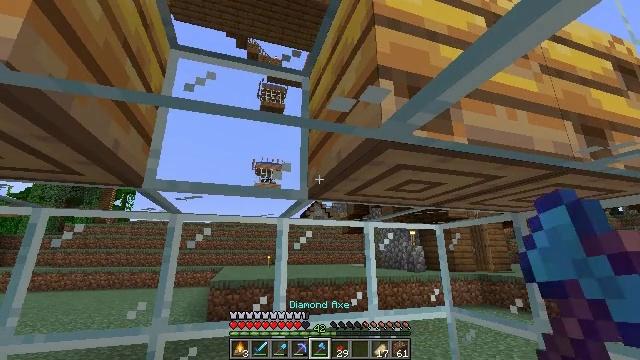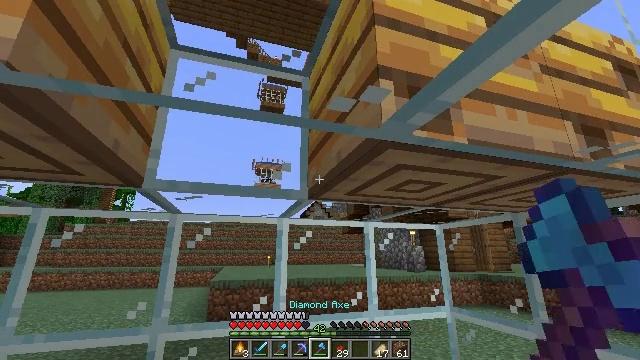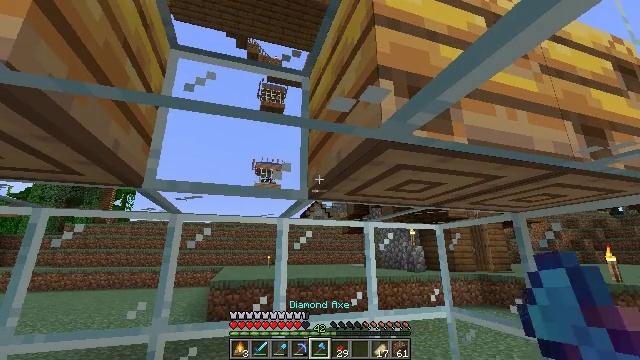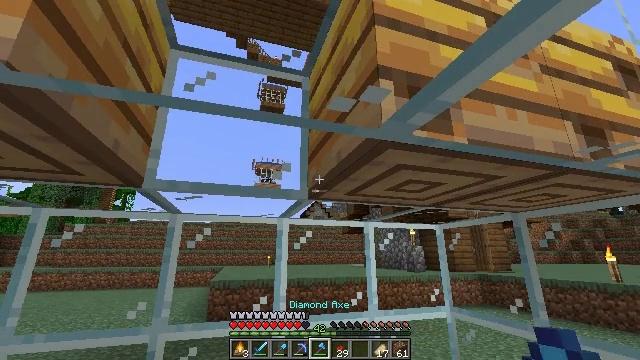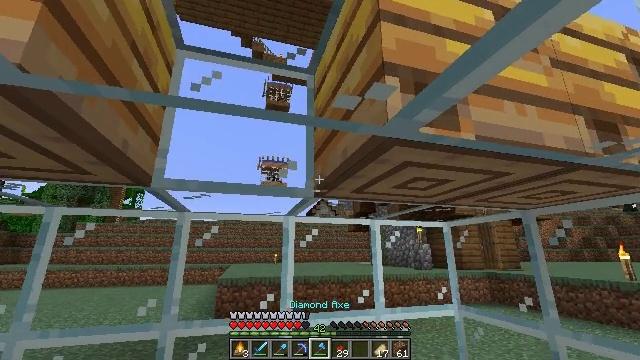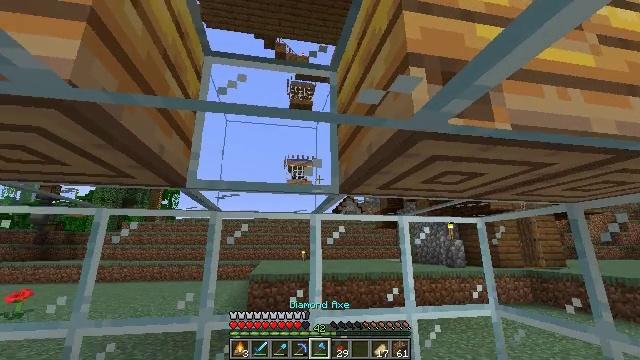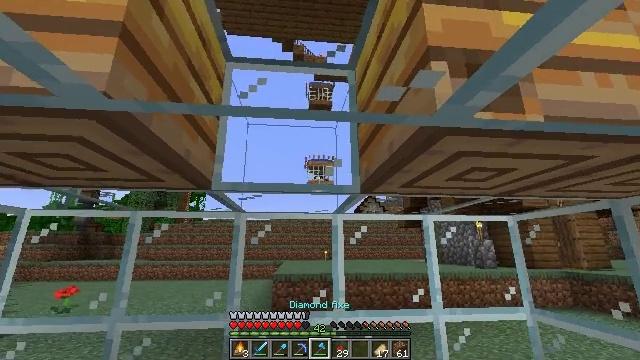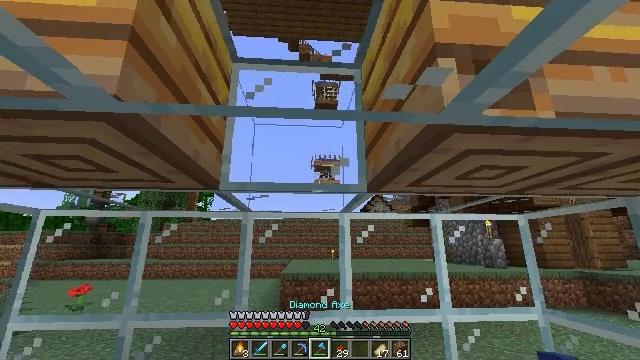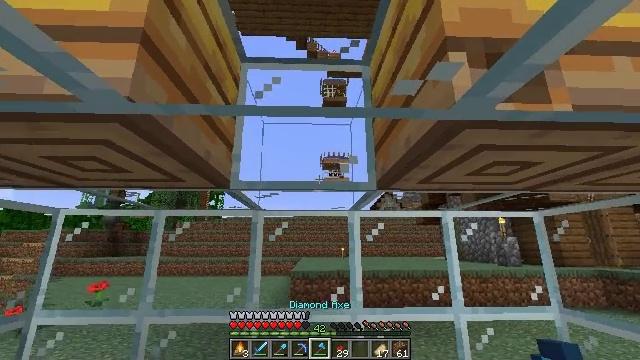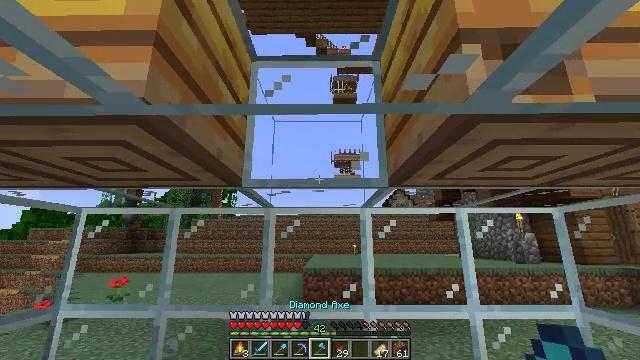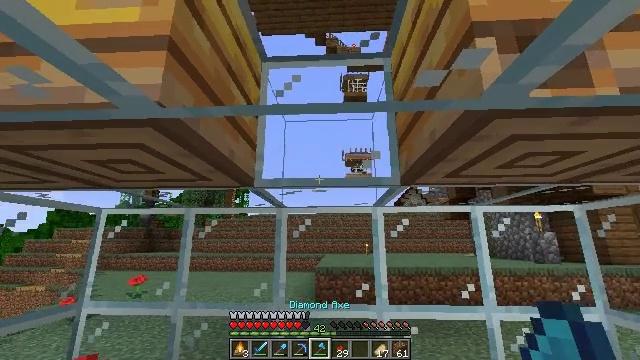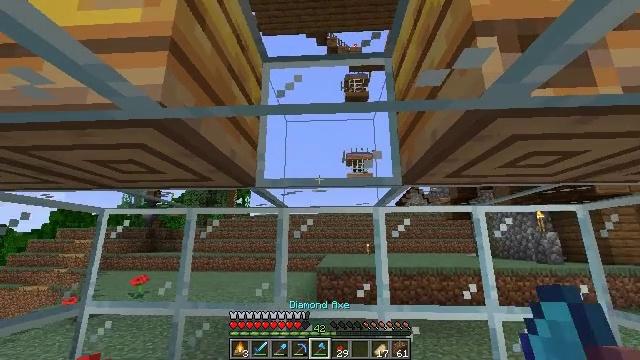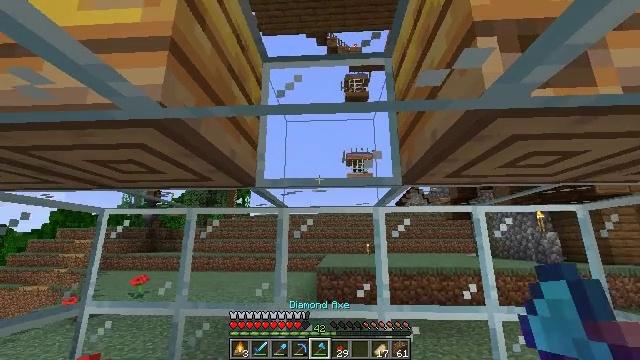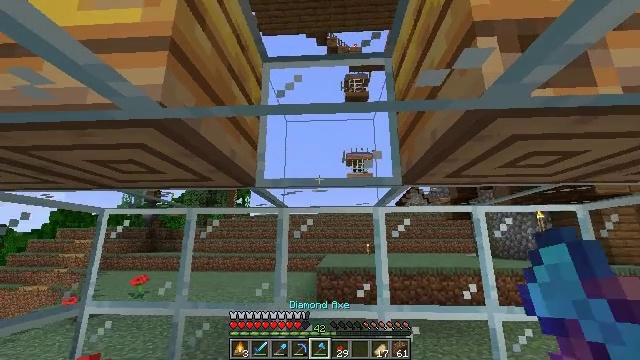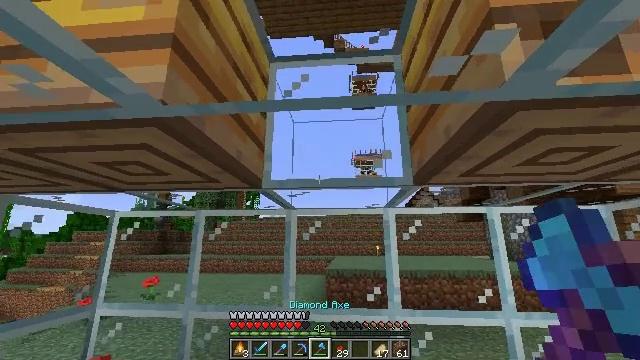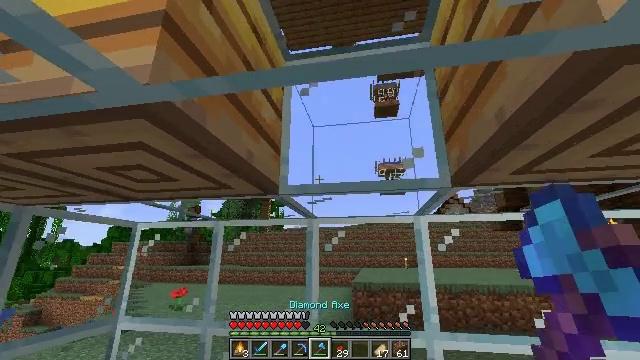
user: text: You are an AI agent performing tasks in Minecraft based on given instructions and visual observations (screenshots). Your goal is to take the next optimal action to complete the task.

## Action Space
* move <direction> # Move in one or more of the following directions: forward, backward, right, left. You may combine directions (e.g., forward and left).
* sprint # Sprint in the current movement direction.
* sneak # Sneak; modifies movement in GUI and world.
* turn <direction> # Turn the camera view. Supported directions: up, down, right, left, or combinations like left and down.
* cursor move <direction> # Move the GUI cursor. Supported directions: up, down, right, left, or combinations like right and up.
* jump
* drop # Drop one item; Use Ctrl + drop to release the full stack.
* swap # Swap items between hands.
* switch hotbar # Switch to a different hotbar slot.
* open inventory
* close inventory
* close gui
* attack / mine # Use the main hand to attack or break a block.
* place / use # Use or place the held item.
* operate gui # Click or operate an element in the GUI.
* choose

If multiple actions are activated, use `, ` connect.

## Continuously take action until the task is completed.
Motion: motion action
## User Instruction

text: Destroy the bee nest.
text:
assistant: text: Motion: no_op
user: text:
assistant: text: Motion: no_op
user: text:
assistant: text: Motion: no_op
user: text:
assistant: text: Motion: turn left
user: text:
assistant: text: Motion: turn left
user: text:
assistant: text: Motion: turn left
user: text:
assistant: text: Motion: turn left
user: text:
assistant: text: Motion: turn left
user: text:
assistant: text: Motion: turn left
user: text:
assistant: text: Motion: turn left
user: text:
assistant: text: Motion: no_op
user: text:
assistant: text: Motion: no_op
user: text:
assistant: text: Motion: no_op
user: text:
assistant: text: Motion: move forward, turn left
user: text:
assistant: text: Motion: move forward, turn left and up
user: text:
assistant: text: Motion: move forward, turn left and up
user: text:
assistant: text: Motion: move forward, turn left and up
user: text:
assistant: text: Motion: move forward, turn left and up
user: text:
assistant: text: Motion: turn left
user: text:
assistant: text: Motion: turn left
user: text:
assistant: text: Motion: turn left and up
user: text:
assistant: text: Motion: turn left and up
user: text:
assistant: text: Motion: turn up
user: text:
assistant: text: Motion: attack / mine
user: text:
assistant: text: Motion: attack / mine
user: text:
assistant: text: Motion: attack / mine
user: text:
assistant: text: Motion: attack / mine
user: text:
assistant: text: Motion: attack / mine
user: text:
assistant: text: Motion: attack / mine
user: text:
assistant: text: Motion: attack / mine